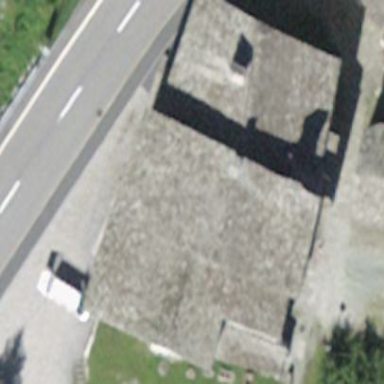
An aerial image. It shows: Historic manor building.